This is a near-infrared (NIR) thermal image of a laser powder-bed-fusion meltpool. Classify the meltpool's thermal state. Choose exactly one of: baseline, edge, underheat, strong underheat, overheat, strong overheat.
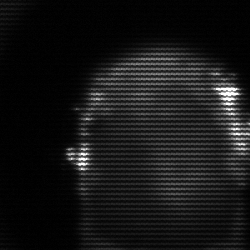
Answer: baseline